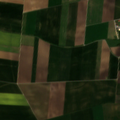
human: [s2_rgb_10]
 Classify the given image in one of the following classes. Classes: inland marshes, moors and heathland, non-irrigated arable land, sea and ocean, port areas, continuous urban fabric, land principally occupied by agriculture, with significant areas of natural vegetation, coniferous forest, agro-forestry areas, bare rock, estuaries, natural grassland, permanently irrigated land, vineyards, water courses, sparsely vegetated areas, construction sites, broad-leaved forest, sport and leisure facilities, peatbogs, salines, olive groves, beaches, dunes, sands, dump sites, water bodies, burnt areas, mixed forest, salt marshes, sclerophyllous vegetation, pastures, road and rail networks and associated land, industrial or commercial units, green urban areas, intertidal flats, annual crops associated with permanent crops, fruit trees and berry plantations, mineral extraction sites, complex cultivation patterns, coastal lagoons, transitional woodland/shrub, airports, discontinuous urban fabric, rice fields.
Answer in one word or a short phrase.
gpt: discontinuous urban fabric, non-irrigated arable land